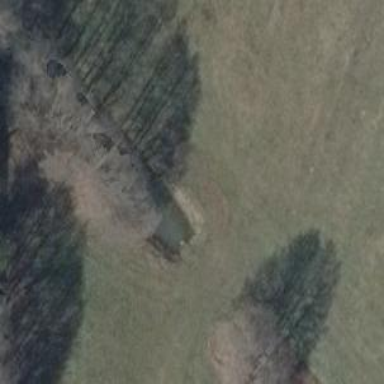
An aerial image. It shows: Culvert tunnel.